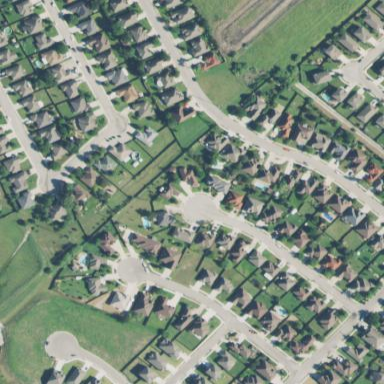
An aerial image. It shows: Residential area in subdivision.